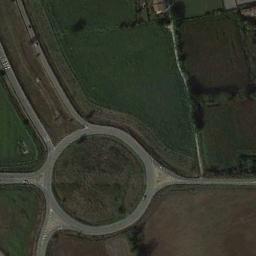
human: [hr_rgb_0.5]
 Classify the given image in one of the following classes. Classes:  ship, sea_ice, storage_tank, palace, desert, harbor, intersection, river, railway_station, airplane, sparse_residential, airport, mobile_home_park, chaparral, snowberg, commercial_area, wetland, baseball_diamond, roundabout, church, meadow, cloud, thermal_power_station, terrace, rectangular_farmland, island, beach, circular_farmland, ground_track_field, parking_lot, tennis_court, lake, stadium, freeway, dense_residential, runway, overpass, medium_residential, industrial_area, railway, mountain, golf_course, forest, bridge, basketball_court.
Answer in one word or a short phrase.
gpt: roundabout